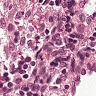
Metastatic tissue present: no